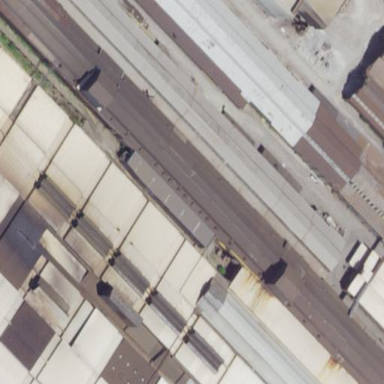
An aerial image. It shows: Part of industrial factory building.